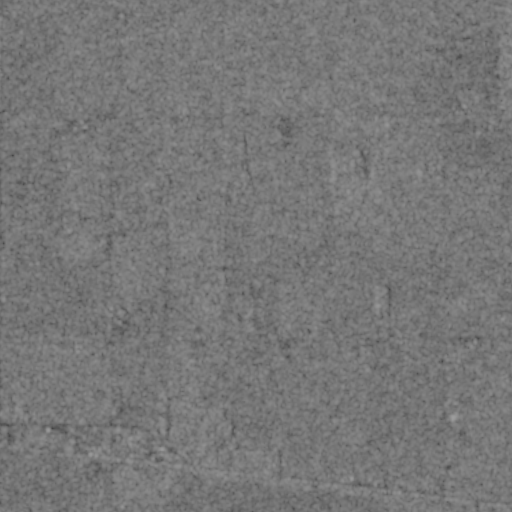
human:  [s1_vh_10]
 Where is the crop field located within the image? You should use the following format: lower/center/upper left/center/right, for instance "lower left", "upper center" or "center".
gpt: The crop field is located in the upper right of the image.
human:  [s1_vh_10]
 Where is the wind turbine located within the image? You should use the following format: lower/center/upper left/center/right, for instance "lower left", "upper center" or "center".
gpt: The wind turbine is located in the lower right of the image.
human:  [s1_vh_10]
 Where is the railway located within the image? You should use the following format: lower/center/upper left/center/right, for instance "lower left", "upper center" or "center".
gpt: The railway is located in the lower of the image.
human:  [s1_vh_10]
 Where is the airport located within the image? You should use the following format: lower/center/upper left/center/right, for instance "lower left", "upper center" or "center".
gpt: There is no airport in the image.

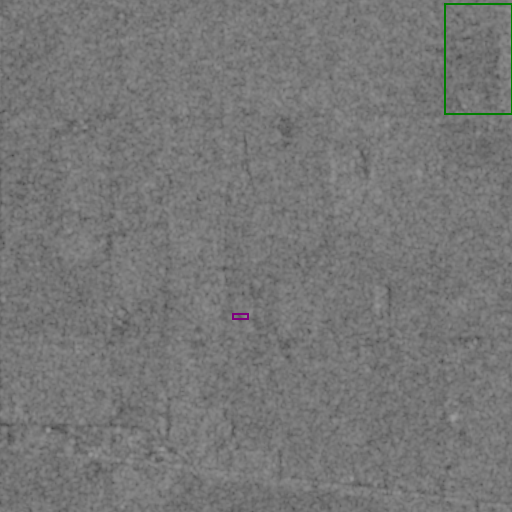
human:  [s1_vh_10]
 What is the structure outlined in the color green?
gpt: The structure outlined in green is a crop field.
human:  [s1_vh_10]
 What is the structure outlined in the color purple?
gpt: The structure outlined in purple is a building.
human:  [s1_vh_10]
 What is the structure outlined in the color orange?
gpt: There is no orange outline.